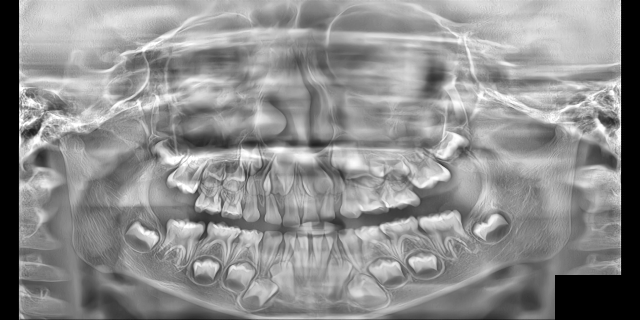
child